Question: i have a form with such as , like below image.

when i click on the button , i want to append one extra text field in form below the button. and i want to remove the text field when clicking the button.
dynamically add the fields and set name for unique for that. i need these data to insert into table.
my html code is showed in below..
'''
<div class="RegSpLeft"><input type="text" value="Phone"></div>
<div class="RegSpRight"> <a href="#"><img src="images/plus.png"></a> <a href="#"><img src="images/minus.png"></a> </div>
'''
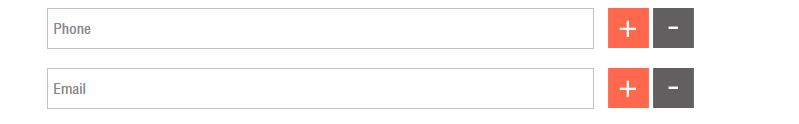
Answer: This might help you.
'''
<div class="RegSpLeft" id="phone">
<input type="text" value="Phone">
</div>
<div class="RegSpRight">
<a href="#" class="pl">+
</a>
<br/>
<a href="#" class="mi">-
</a>
</div>
<script type="text/javascript" src="dist/js/jquery-2.1.1.min.js"></script>
<script type="text/javascript">
$(function() {
$('a.pl').click(function(e) {
e.preventDefault();
$('#phone').append('<input type="text" value="Phone">');
});
$('a.mi').click(function (e) {
e.preventDefault();
if ($('#phone input').length > 1) {
$('#phone').children().last().remove();
}
});
});
</script>
'''